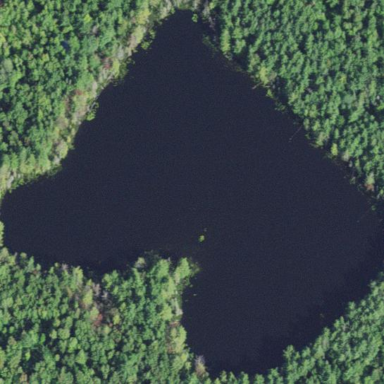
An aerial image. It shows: Lake with natural water.